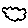
Label: cloud